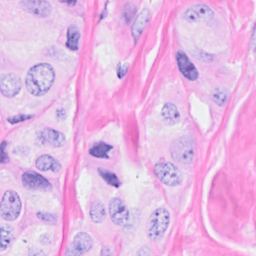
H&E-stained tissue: Breast